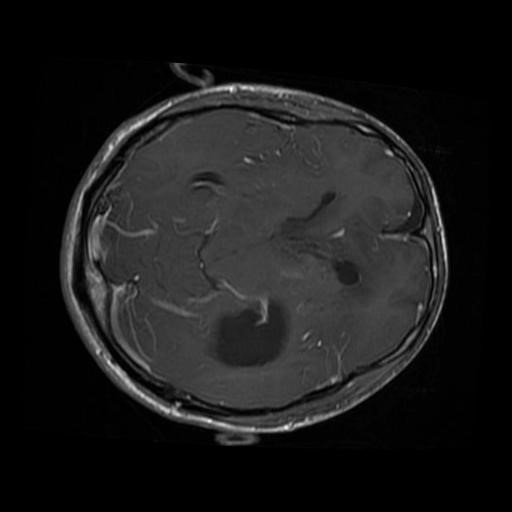
Label: brain_glioma